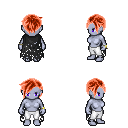
a pixel art fantasy rpg character, female body template, dark elf, purple skin, black tattered cape, white pants, red pixie cut hairstyle, bracelets, four views (front, back, left, right), 2x2 character sprite sheet, small pixel art, hard edges, no anti-aliasing